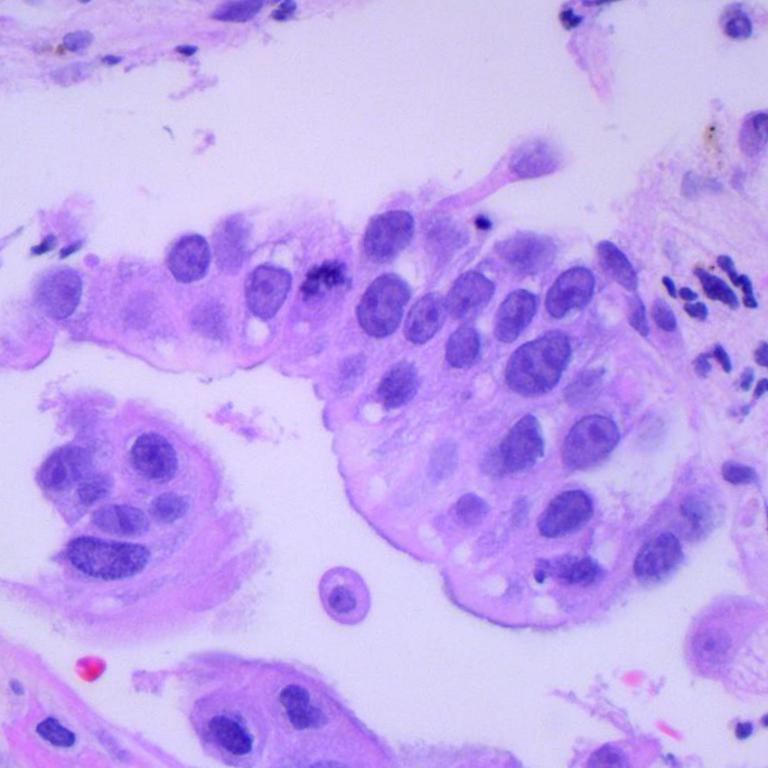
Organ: lung
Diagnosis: adenocarcinomas